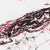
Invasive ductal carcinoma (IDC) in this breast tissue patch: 0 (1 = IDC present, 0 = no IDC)